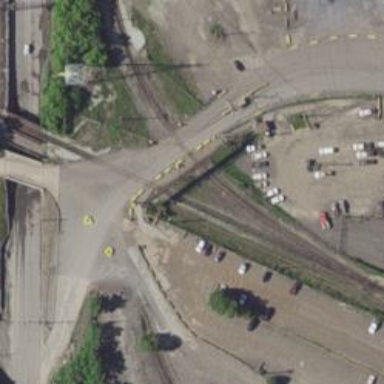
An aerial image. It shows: Railway spur service.